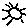
Label: sun